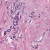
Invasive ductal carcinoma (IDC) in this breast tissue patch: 1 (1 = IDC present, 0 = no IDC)